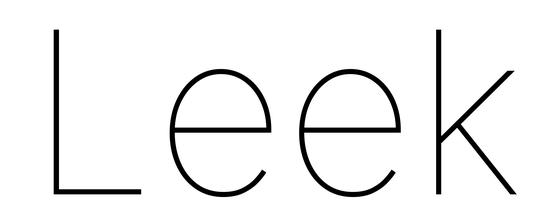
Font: Inter_Thin